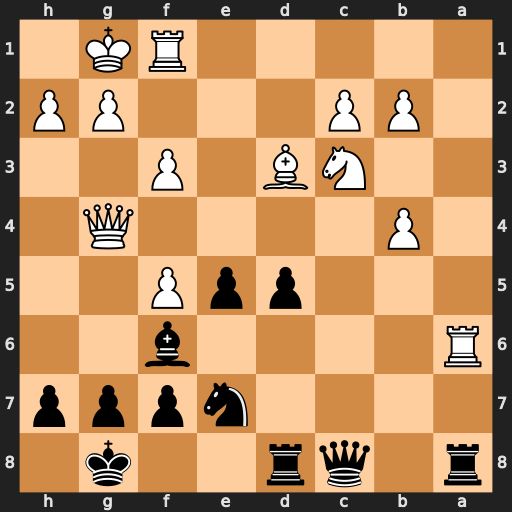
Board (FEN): r1qr2k1/4nppp/R4b2/3ppP2/1P4Q1/2NB1P2/1PP3PP/5RK1
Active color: b
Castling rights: -
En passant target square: -
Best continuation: Rxa6 Bxa6 Qxa6